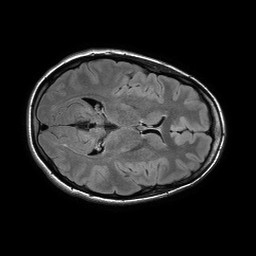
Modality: FLAIR
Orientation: axial
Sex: female
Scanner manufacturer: philips
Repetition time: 11 s
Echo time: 0.125 s